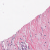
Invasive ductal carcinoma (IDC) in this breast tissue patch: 0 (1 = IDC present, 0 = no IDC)